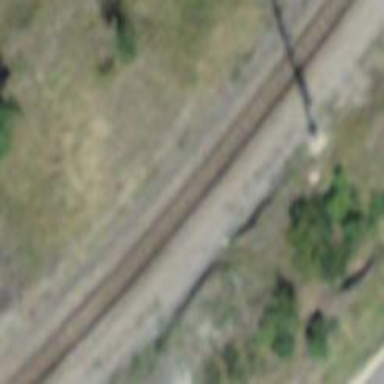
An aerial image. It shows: Narrow-gauge railway track with electrified contact line. The railway has one track.